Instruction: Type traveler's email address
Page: traveler
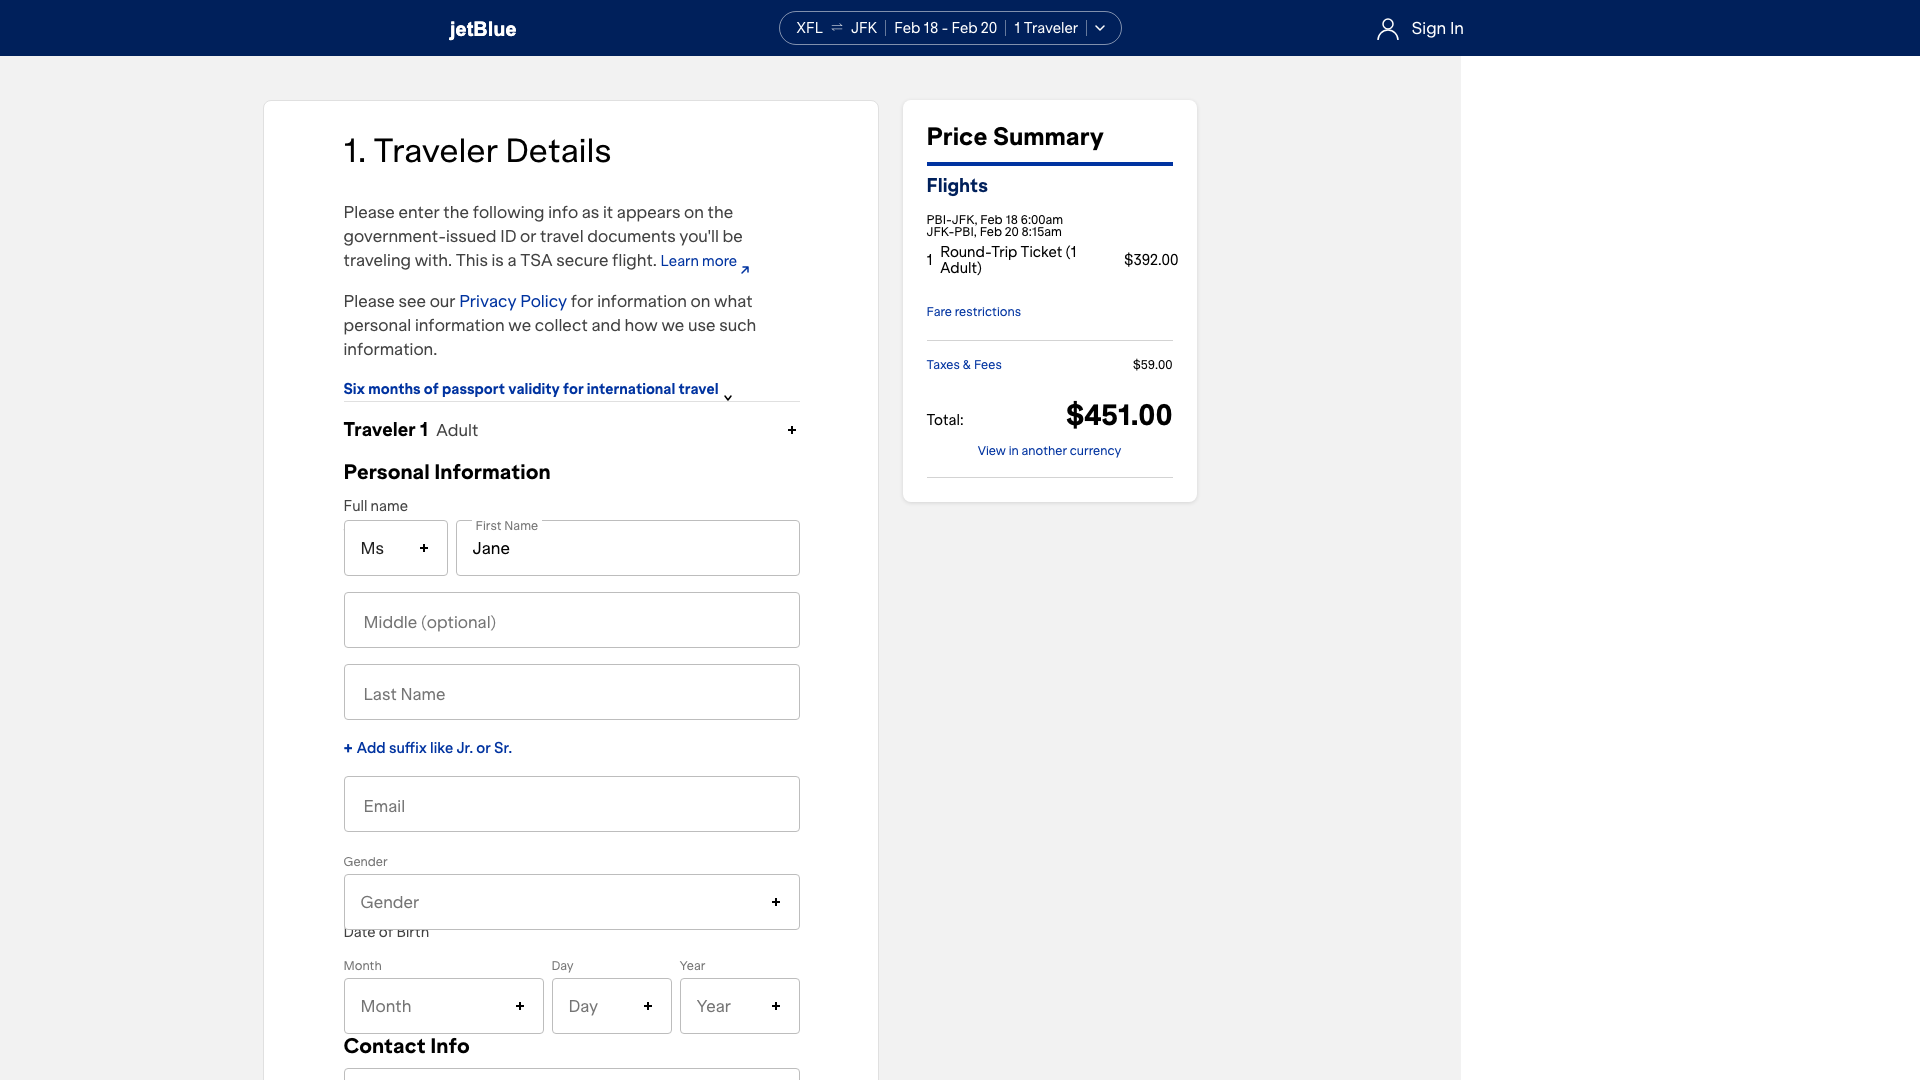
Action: type